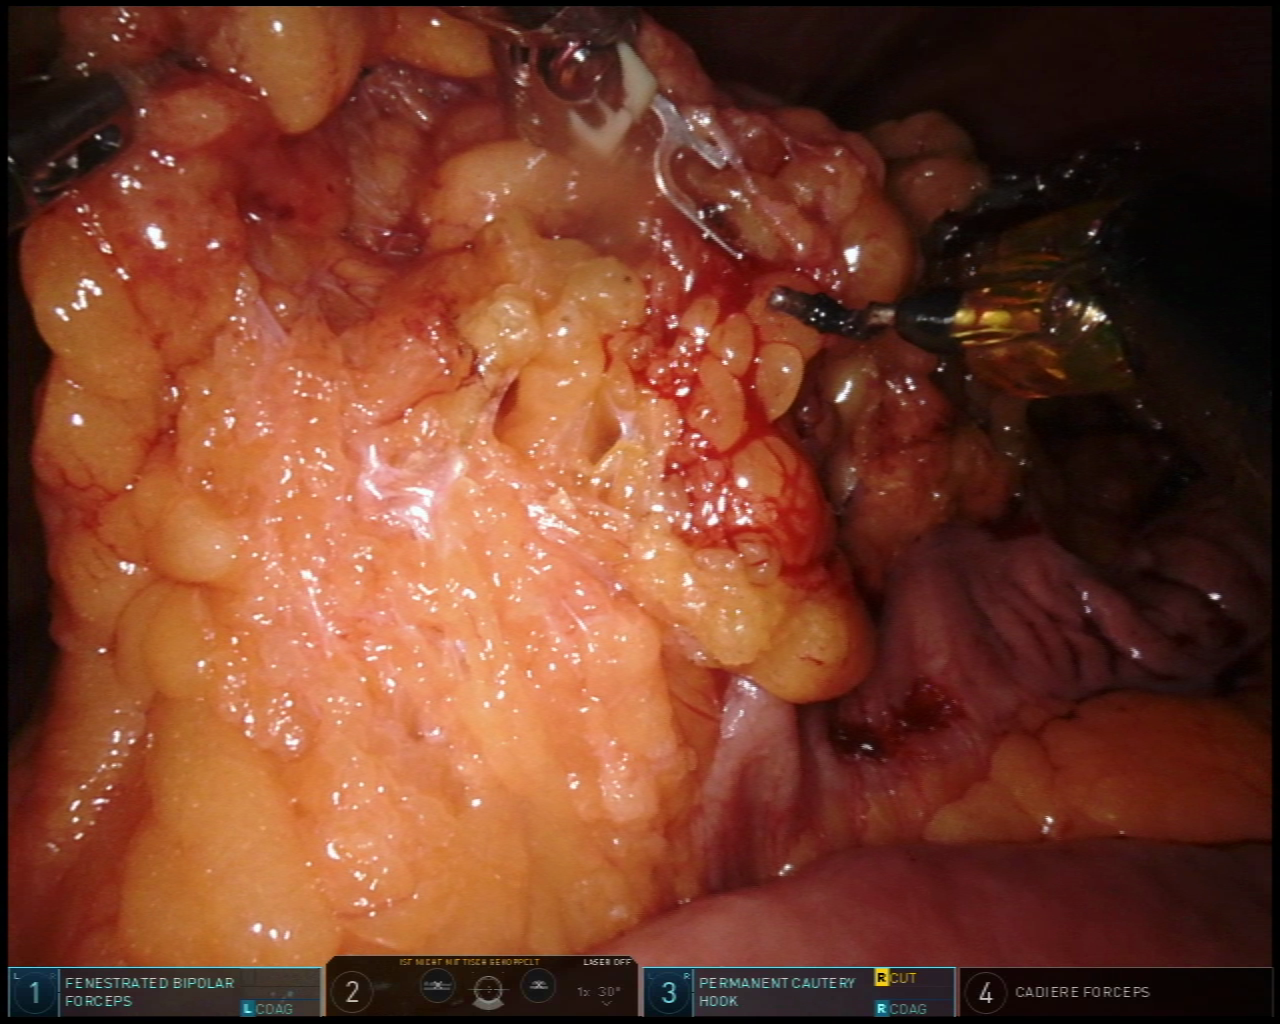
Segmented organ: colon
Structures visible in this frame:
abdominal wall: yes
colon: yes
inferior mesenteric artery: no
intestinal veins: no
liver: no
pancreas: no
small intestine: yes
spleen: no
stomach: no
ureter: no
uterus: no
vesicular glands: no